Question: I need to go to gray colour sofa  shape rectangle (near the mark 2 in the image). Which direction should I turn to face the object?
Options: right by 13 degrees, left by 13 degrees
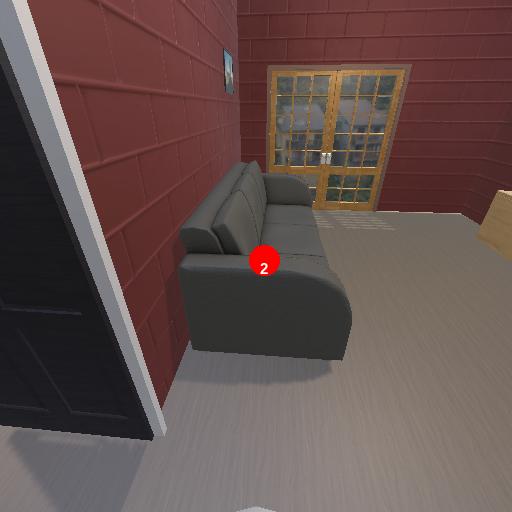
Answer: right by 13 degrees